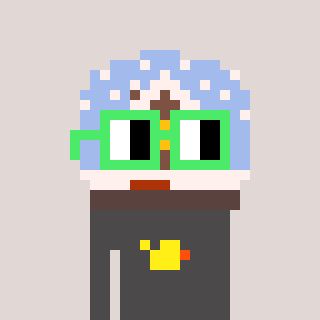
a pixel art character with square light green glasses, a snow globe-shaped head and a grayscale-colored body on a warm background